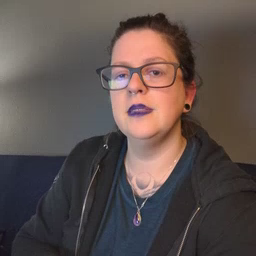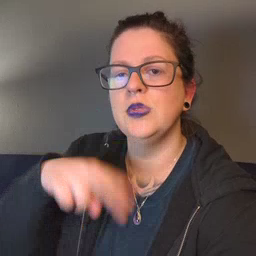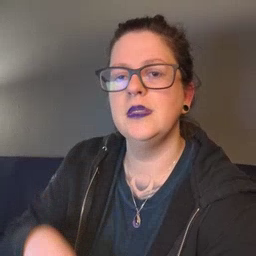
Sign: read